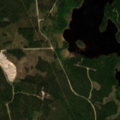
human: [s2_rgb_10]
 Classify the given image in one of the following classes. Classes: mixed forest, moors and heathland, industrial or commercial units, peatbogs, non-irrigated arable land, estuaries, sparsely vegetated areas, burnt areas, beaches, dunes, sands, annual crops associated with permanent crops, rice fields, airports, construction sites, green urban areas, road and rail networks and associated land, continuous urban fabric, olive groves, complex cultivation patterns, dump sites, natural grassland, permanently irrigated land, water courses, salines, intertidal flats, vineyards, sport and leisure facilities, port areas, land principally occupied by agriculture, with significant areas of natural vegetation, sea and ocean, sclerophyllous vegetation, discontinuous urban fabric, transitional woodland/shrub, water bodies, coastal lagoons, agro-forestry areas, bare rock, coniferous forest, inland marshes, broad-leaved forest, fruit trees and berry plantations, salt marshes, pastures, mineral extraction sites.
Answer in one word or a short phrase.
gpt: coniferous forest, mixed forest, water courses